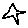
Label: star